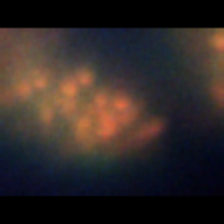
Taxon: Diatom_aggregate
Group: Diatoms